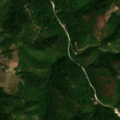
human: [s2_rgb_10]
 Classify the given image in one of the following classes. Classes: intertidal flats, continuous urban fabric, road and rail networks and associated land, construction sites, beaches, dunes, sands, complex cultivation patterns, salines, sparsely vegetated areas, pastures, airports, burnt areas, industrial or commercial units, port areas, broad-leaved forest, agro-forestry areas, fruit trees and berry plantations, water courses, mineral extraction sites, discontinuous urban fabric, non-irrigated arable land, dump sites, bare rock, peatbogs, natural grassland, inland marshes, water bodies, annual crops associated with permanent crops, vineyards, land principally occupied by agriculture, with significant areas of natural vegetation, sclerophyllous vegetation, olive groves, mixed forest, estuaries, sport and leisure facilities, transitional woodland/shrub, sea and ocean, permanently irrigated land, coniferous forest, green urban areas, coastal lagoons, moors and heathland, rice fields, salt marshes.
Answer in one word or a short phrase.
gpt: land principally occupied by agriculture, with significant areas of natural vegetation, broad-leaved forest